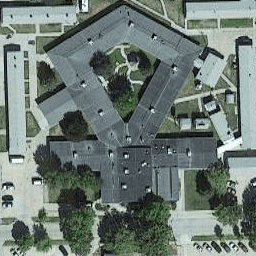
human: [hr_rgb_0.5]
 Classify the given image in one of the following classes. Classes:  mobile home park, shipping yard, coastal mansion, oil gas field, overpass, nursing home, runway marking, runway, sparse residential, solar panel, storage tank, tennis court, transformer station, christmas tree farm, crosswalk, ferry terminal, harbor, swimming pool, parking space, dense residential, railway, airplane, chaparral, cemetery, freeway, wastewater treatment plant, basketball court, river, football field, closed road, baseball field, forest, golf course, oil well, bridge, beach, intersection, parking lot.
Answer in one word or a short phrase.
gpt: nursing home